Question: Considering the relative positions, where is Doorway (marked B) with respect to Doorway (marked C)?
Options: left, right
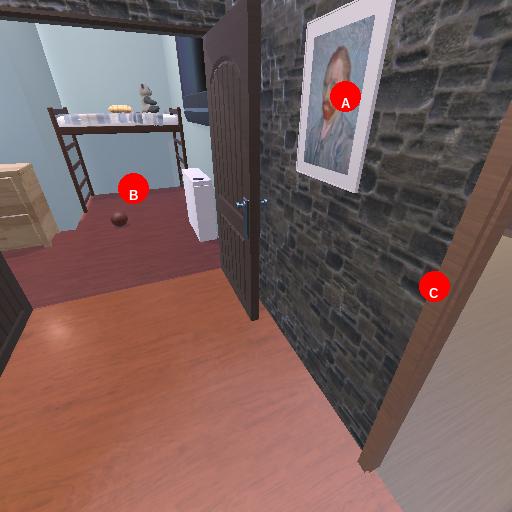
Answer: left